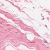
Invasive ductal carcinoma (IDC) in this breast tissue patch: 0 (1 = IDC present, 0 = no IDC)